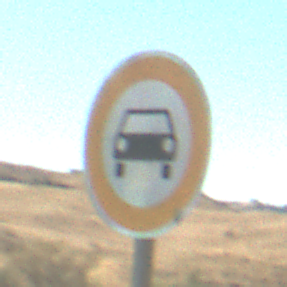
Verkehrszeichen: VerbotKraftwagen
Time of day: MorningAfternoon
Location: Outdoor (Nature)
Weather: PartlyCloudy
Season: NotSpecified
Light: Natural